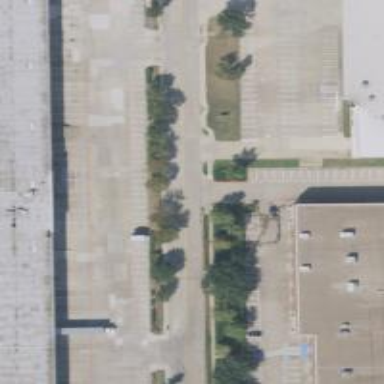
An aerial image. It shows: Parking area with surface.